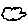
Label: cloud